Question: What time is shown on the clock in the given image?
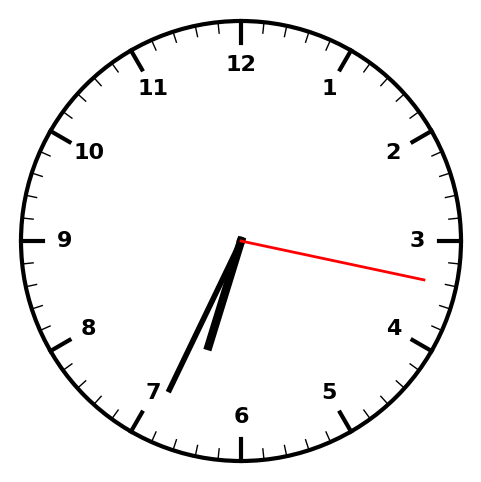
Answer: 06:34:17